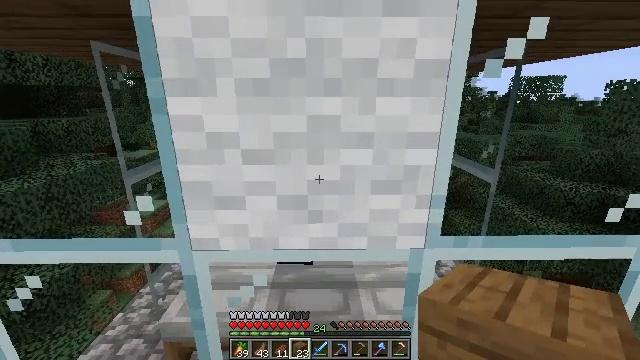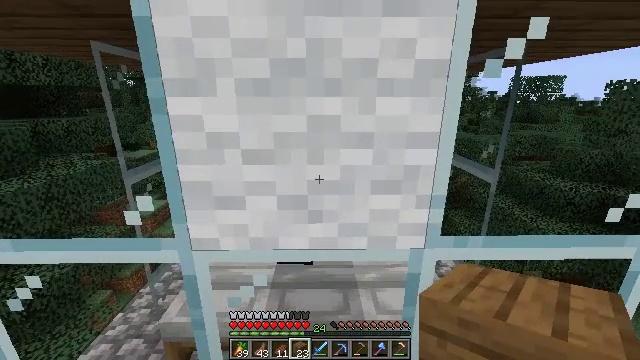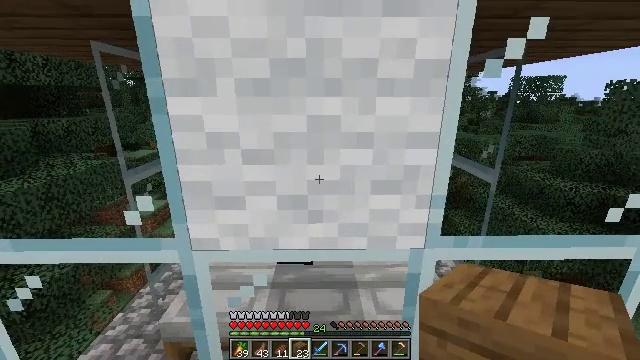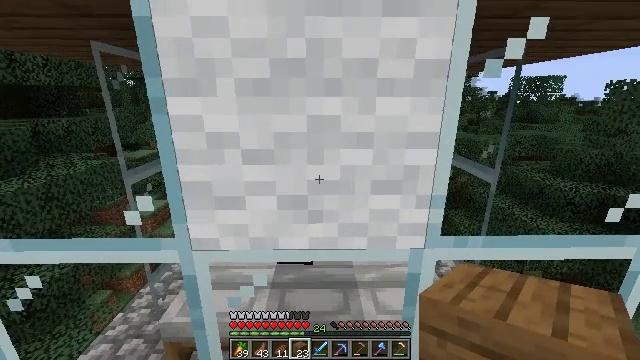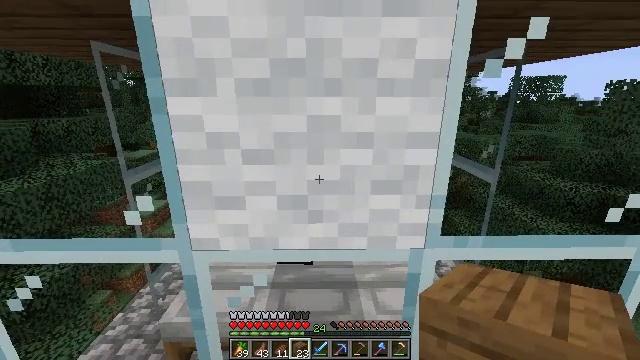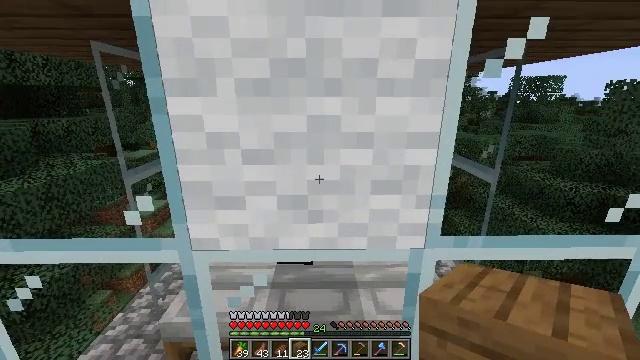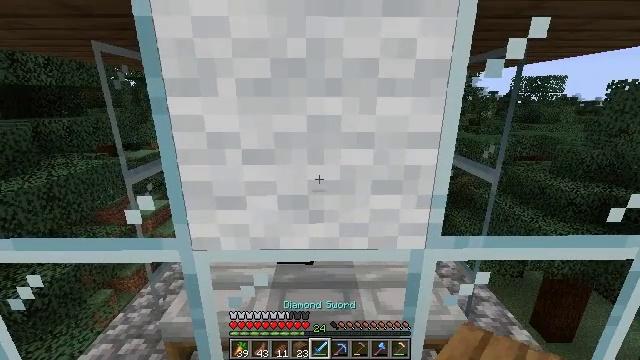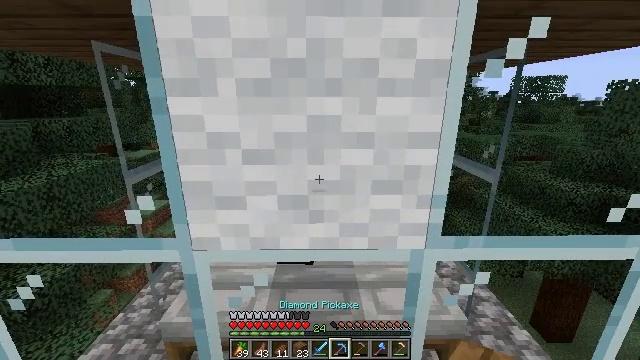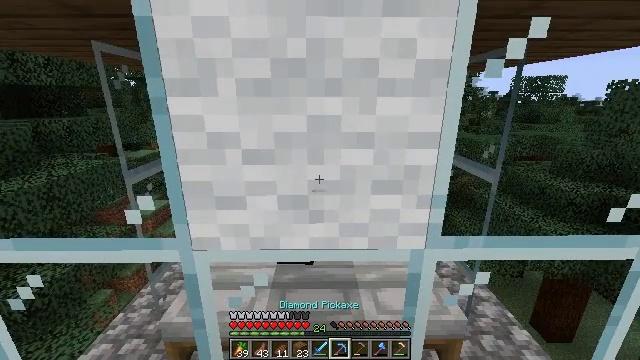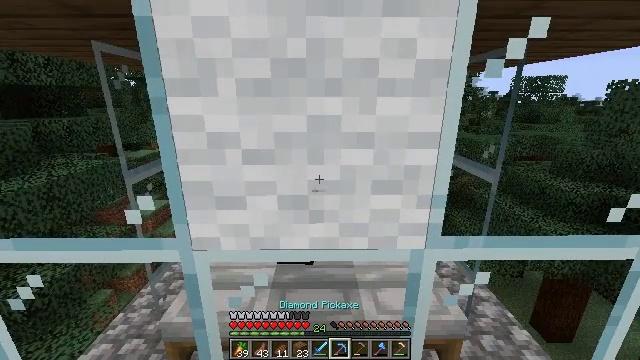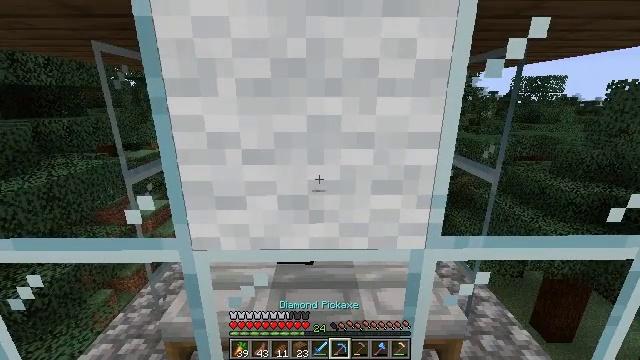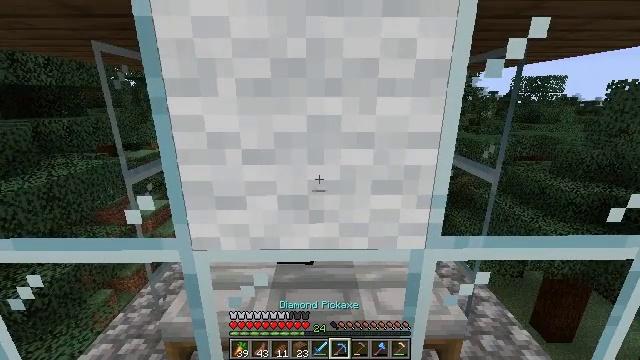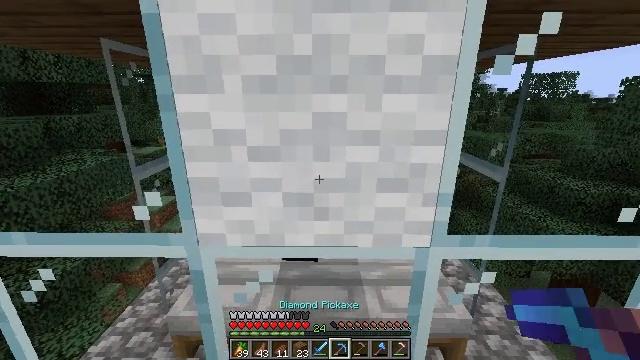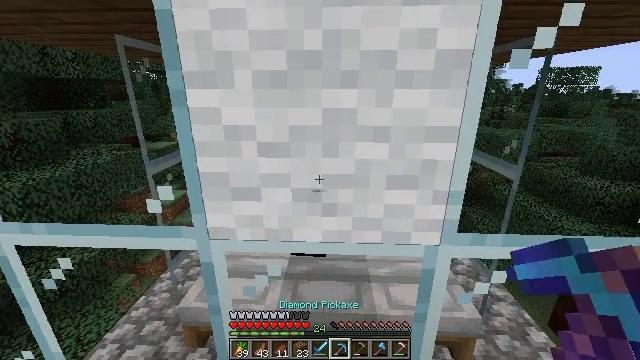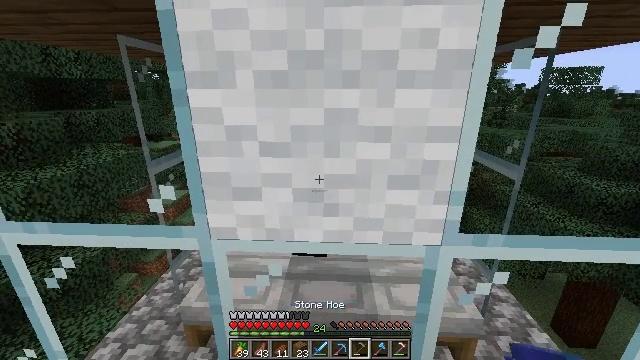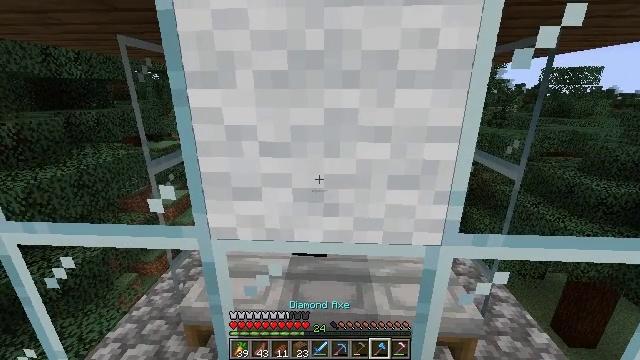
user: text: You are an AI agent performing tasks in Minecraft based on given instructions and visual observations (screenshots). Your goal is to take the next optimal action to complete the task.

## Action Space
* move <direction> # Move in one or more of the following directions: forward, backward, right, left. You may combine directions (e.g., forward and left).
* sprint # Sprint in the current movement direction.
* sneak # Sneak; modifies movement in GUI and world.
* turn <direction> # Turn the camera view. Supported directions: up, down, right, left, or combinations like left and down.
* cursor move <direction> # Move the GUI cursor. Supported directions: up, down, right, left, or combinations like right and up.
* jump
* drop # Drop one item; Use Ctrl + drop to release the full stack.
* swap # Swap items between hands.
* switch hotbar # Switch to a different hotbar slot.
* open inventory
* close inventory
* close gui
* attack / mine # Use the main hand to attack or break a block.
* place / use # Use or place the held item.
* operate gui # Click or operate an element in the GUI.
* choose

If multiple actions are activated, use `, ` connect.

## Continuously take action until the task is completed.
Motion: motion action
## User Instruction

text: Gather white wool from a build.
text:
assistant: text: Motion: no_op
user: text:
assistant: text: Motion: no_op
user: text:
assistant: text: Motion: no_op
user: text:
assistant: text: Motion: no_op
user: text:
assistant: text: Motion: no_op
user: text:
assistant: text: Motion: no_op
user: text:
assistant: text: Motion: no_op
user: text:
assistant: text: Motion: no_op
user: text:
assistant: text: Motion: no_op
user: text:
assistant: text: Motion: no_op
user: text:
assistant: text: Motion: no_op
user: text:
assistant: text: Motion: turn left
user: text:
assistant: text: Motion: turn left
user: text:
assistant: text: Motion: no_op
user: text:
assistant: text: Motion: no_op
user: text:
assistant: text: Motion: no_op
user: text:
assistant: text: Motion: no_op
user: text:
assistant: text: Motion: no_op
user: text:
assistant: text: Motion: no_op
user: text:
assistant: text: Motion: no_op
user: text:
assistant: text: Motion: no_op
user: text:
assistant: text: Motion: no_op
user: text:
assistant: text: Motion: no_op
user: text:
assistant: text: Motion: no_op
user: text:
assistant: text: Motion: turn up
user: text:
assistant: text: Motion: no_op
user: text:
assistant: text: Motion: no_op
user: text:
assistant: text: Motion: attack / mine
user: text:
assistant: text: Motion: attack / mine
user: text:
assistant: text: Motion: attack / mine